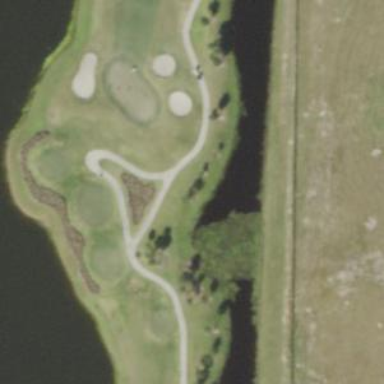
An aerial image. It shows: Golf cartpath that is also road path.